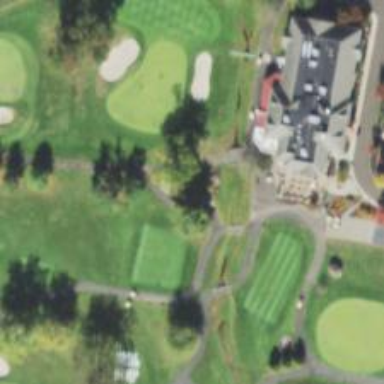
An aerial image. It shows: Path for golf carts.